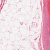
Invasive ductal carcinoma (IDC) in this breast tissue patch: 0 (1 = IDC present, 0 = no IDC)